Question: I have a jump table to relate the Customers and the contact, I want to load all contacts by a customer name. What is the best way to do that?
'''
Dim Q = From Cust In EnData.Customers Where Cust.CustomerID = ID Select Cust
ContactRow = Q.FirstOrDefault.CustomerToContacts.??? here I'm stock...
'''

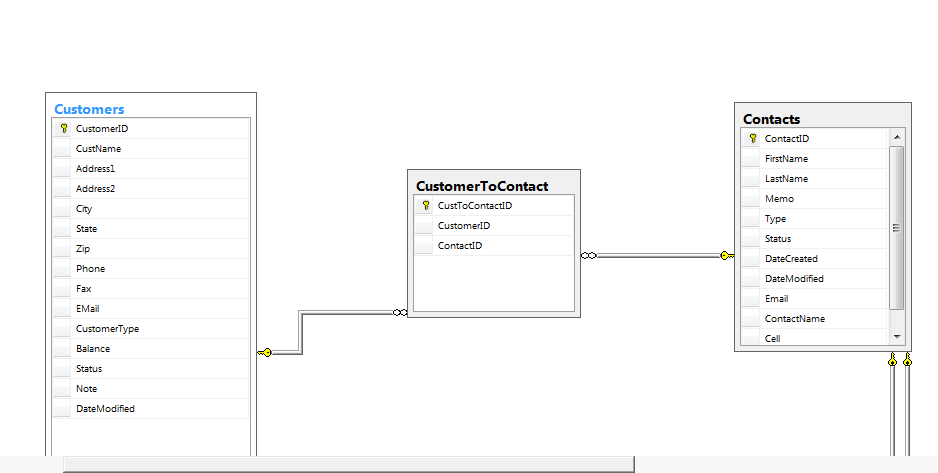
Answer: Try this...
'''
var customerContacts = EnData.CustomerToContact
.Where(c => c.Customer.CustName.Equals(custName))
.Select(c => c.Contact);
'''
This should return an 'IQueryable<Contact>' containing all of the contacts for the customer with the provided 'custName'. You'll have to convert it to VB as this is in C#, although I assume that should be rather straight forward.